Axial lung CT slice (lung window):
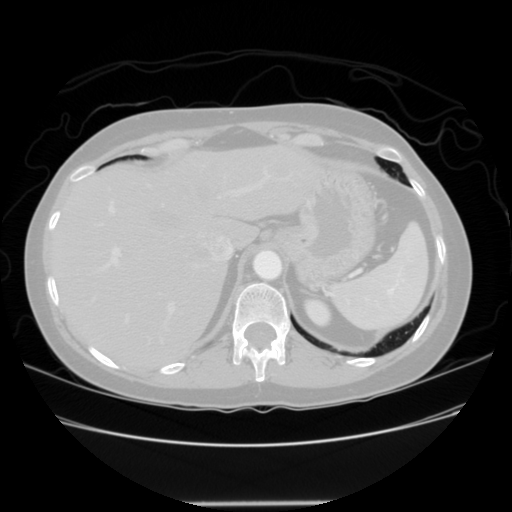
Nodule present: no